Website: slack
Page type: billing-address
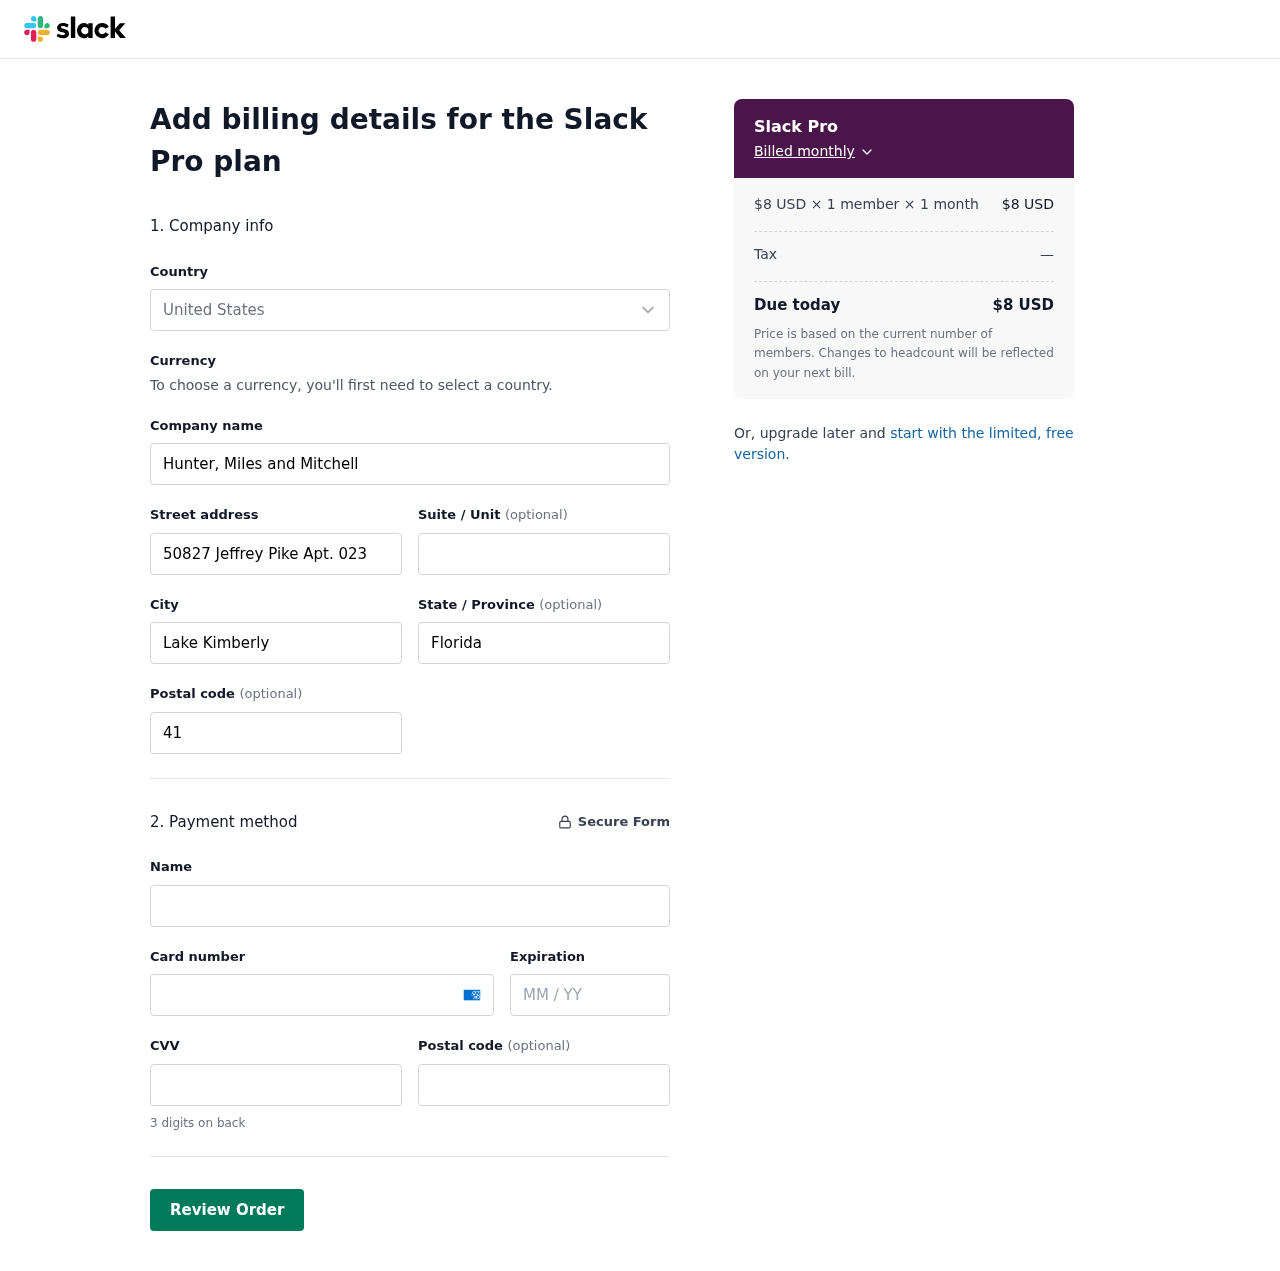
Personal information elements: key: PII_CARD_CVV
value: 5318
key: PII_CARD_EXPIRY
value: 10/28
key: PII_CARD_NUMBER
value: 3449 6167 5694 382
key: PII_CITY
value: Lake Kimberly
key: PII_COMPANY
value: Hunter, Miles and Mitchell
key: PII_COUNTRY
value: United States
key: PII_FULLNAME
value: Kelly Oliver
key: PII_POSTCODE
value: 41201
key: PII_STATE
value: Florida
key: PII_STREET
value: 50827 Jeffrey Pike Apt. 023
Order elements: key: ORDER_PLAN_PRICE
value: $8 USD
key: ORDER_NUM_MEMBERS
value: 1 member
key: ORDER_NUM_MONTHS
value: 1 month
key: ORDER_SUBTOTAL
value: $8 USD
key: ORDER_TAX
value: —
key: ORDER_TOTAL
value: $8 USD